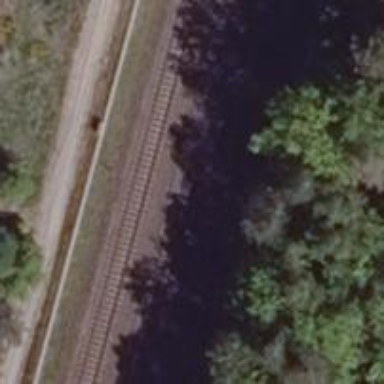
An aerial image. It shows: Railway signal.